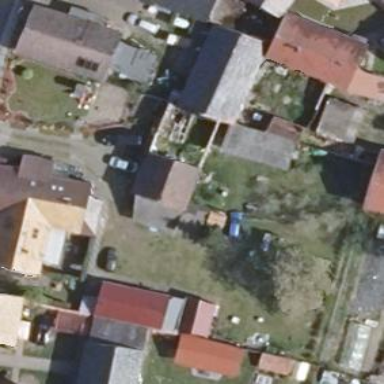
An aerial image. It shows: Flat roof building with grey roof.